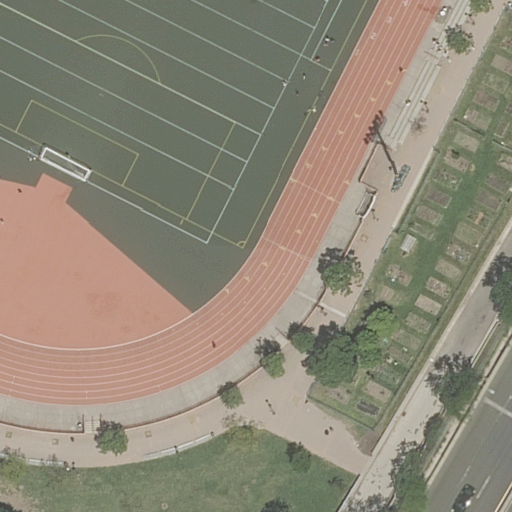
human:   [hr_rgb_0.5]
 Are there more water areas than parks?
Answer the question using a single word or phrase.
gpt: no

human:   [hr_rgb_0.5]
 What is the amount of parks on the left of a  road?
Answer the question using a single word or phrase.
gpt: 1

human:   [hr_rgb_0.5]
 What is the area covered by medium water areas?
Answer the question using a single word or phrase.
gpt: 0m2

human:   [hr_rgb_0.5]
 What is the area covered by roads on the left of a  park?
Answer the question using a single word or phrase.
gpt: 0m2

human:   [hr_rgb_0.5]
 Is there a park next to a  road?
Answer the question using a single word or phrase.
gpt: yes

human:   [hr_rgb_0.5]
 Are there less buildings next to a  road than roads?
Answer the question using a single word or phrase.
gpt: yes

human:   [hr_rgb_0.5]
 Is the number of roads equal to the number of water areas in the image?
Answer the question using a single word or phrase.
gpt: no

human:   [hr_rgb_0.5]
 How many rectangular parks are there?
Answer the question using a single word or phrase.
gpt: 2

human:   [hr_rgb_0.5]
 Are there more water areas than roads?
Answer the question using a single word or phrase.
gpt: no

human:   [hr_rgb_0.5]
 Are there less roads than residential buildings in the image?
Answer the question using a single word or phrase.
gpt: no

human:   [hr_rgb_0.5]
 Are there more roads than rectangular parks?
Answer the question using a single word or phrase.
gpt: yes

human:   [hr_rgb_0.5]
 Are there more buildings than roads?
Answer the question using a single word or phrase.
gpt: no

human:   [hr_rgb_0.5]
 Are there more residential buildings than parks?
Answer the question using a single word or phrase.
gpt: no

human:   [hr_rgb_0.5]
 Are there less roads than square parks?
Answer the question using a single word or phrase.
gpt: no

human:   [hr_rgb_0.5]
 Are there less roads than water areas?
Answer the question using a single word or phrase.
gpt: no

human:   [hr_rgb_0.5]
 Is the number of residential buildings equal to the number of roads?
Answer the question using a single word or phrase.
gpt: no

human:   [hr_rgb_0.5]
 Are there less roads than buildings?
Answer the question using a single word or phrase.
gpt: no

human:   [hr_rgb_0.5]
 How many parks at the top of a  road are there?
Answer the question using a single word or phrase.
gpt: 0

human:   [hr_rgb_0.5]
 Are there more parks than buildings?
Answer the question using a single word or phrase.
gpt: yes

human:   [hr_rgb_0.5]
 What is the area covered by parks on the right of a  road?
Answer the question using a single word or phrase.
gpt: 0m2

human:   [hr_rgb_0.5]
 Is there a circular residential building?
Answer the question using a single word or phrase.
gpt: no

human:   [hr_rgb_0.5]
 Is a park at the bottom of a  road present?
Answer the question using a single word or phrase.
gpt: yes

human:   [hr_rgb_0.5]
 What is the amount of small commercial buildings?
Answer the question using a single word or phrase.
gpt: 0

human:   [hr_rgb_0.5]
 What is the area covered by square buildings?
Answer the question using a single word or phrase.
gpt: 0m2

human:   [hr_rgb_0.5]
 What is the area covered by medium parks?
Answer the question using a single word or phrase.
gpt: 0m2

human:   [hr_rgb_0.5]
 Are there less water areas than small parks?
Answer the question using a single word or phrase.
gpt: no

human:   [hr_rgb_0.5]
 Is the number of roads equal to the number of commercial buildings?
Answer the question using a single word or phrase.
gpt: no

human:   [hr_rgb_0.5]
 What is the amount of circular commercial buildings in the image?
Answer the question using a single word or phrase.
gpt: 0

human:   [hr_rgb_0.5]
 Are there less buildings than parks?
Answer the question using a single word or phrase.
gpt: yes

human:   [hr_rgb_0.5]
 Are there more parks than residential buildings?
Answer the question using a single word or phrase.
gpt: yes

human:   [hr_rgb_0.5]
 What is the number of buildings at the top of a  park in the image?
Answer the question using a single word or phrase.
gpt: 0

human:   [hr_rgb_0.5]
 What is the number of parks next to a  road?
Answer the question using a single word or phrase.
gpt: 2

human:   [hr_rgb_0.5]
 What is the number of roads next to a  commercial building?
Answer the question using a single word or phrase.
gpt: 0

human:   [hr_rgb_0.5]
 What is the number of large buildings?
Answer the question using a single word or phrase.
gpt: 0

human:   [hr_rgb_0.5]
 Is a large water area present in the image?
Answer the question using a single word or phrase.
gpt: no

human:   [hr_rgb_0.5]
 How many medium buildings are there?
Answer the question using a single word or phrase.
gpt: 0